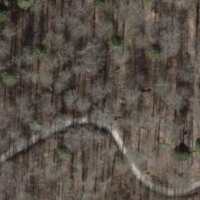
EUNIS habitat code: 41
Species observed at this site:
Quercus rubra